Question: Can any one guide me that how to use and identify the variables that are leaking the memory?
I took the snap as following, but yet no idea to understand it

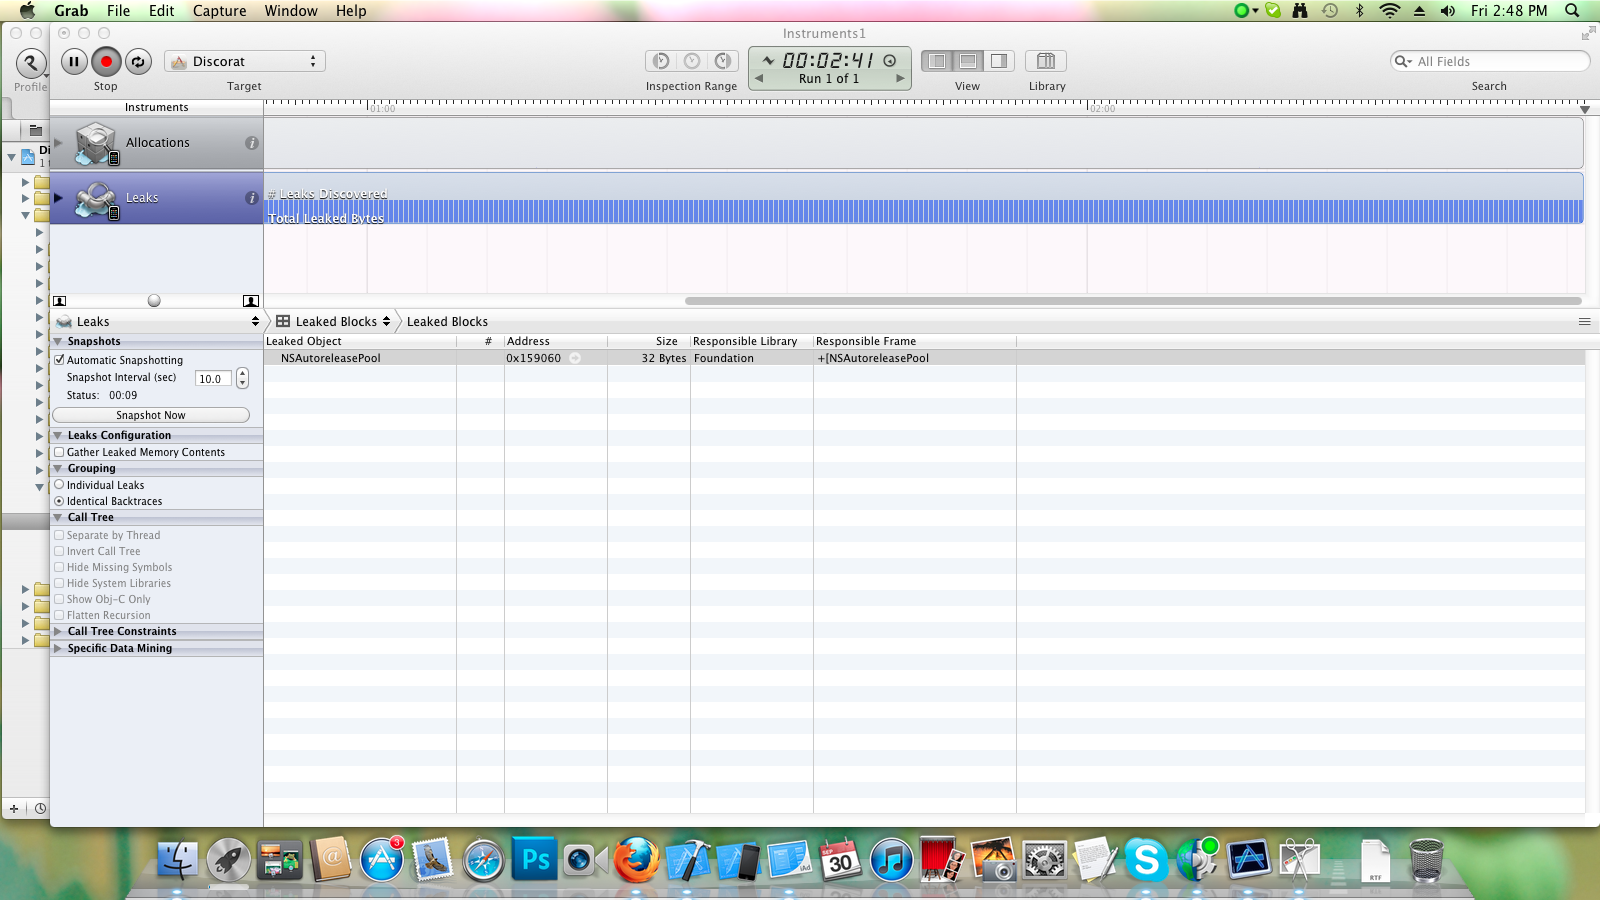
Answer: Open the right utility area (click third button next to the status info in the top bar).
when you then klick on a leaked block (and on the arrow next to the address), you can see the code blocks responsible for the steps